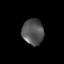
Tissue: prostate
Cell type: Epithelial cells
Senescence score: 0.352
Nuclear area (px): 538
Mean DAPI intensity: 84.217